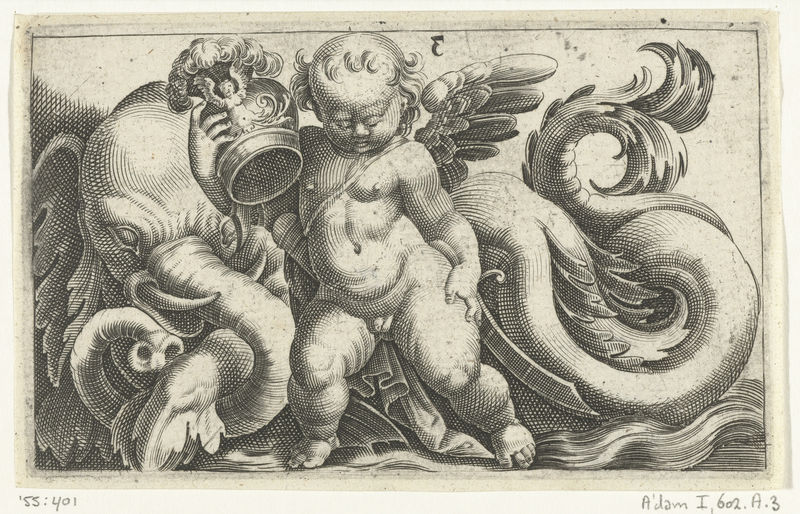
Titel: Putto met een helm in de arm bij een zee-olifant
Künstler: Adam Fuchs
Standort: Amsterdam
Institution: Rijksmuseum
Schlagwörter: nackt, delphin, engel, putto, sword, white, black, print, schraffur, schwert, feather, angel, nude, helmet, putten, kupferstich, fabric, tail, drache, wings, elephant, baby, adam, chubby, plattenton